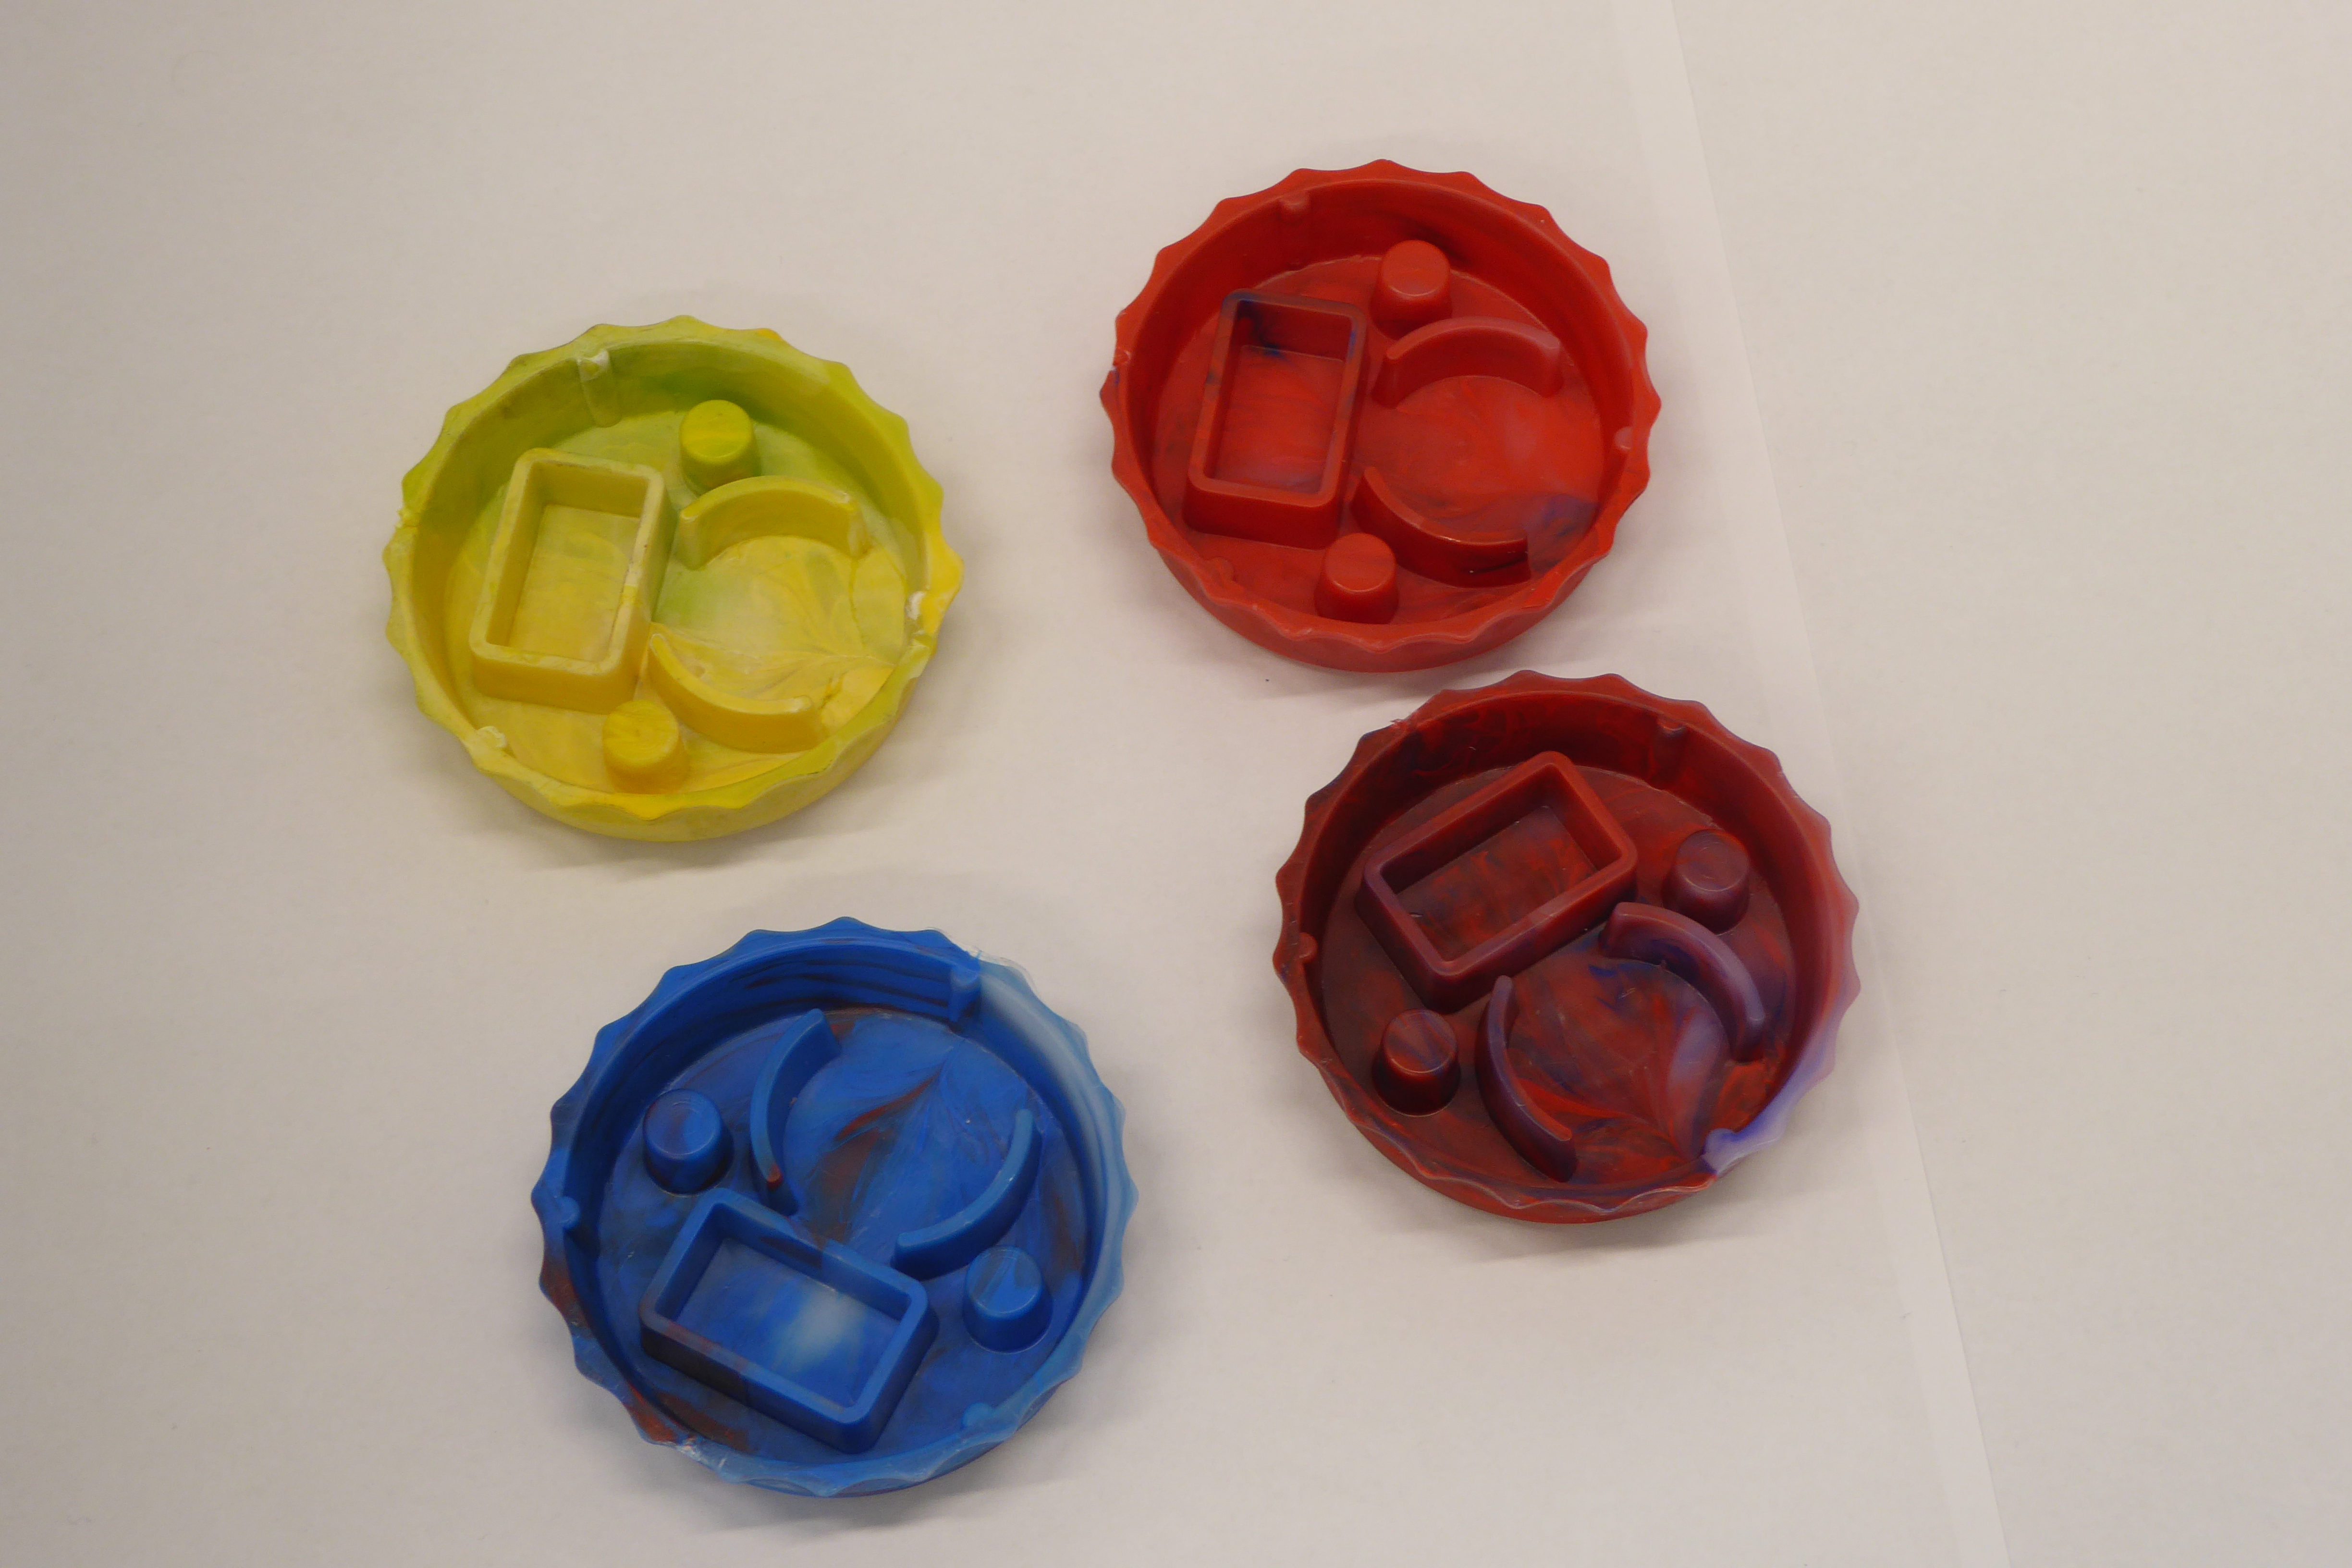
Label: Bottle Opener - Cover